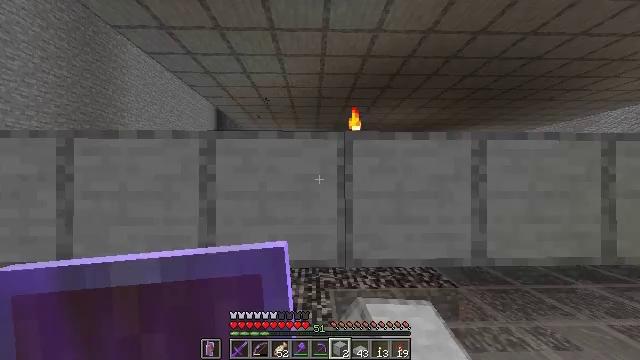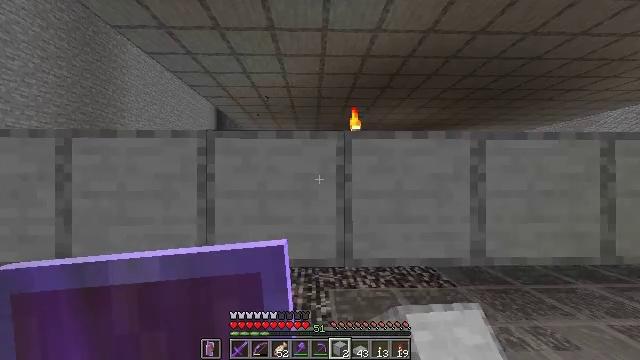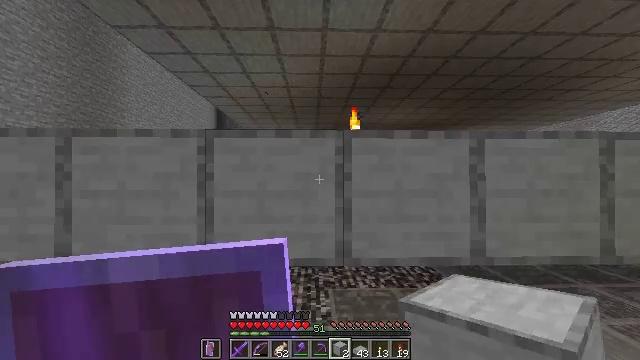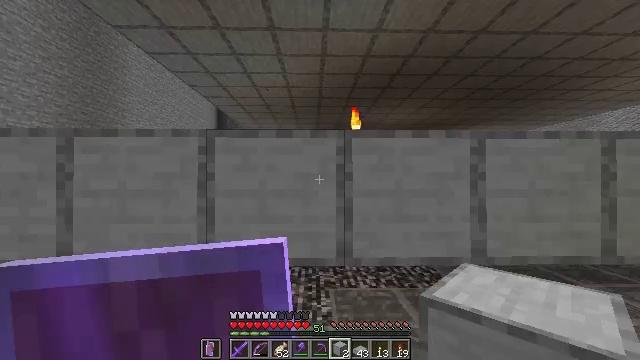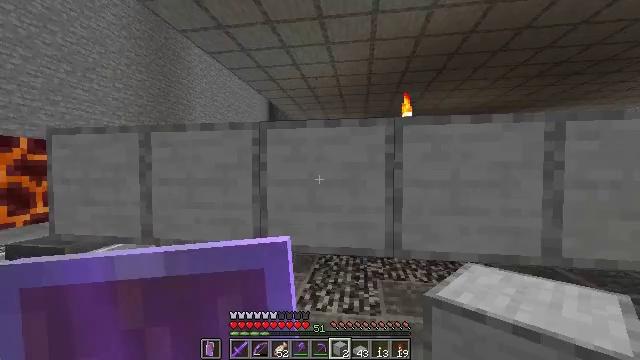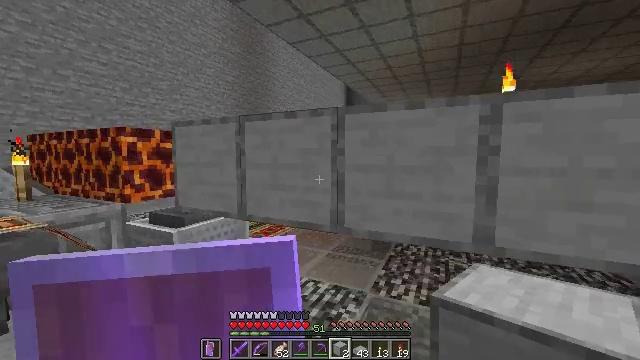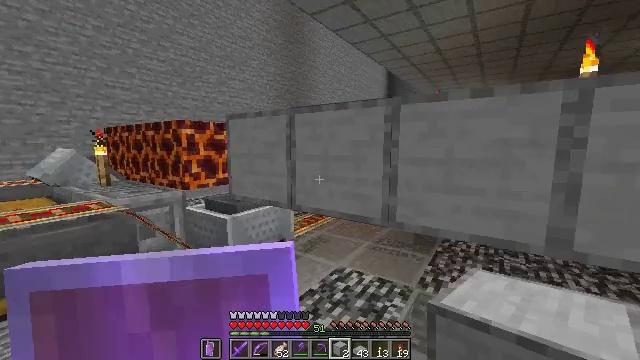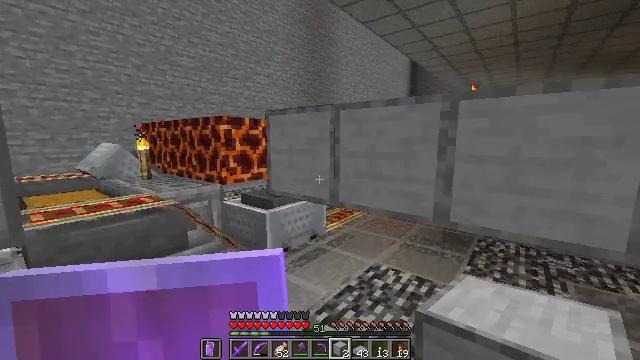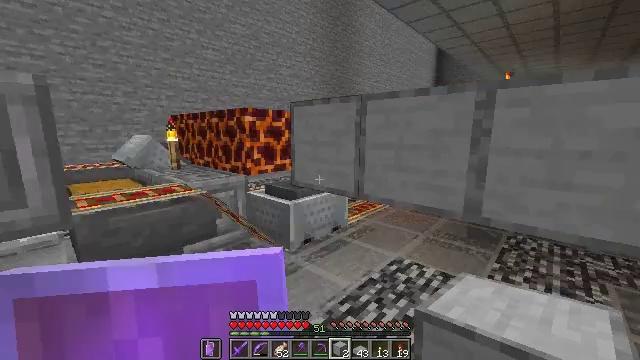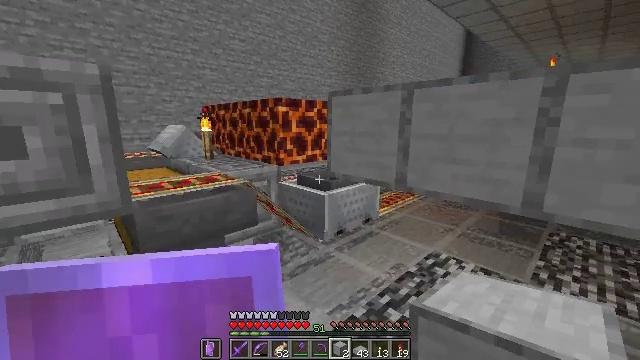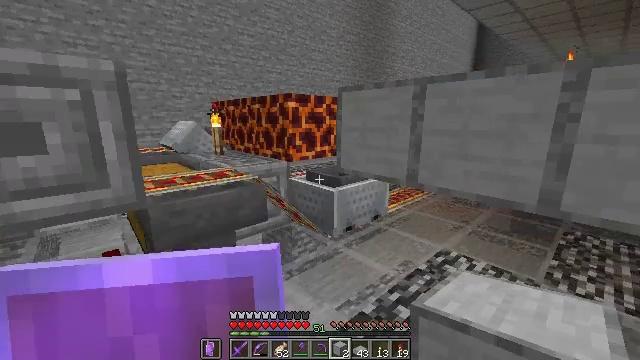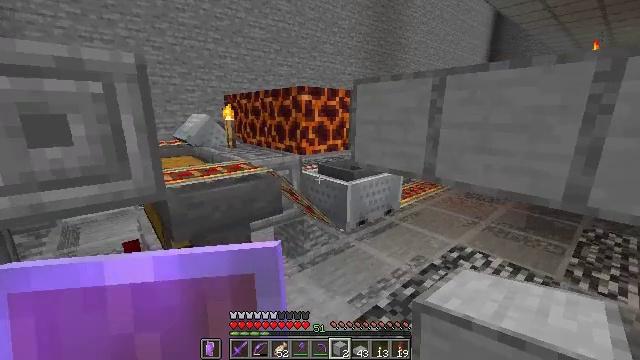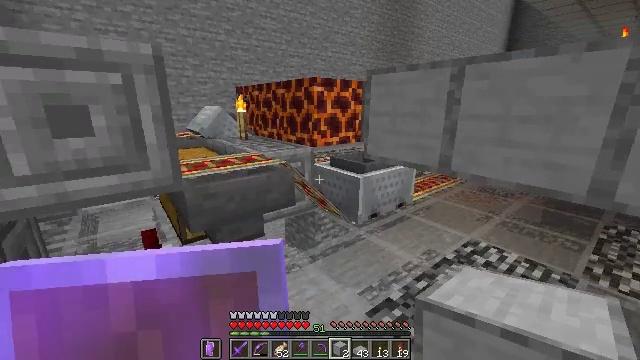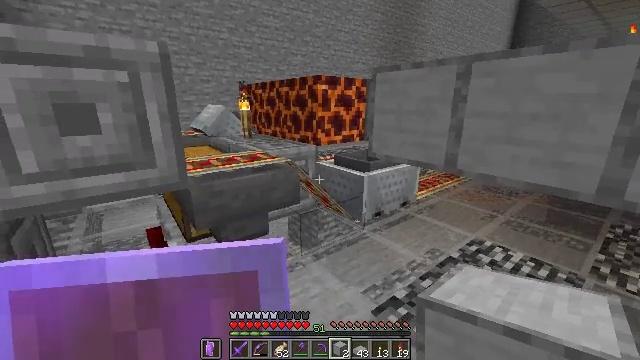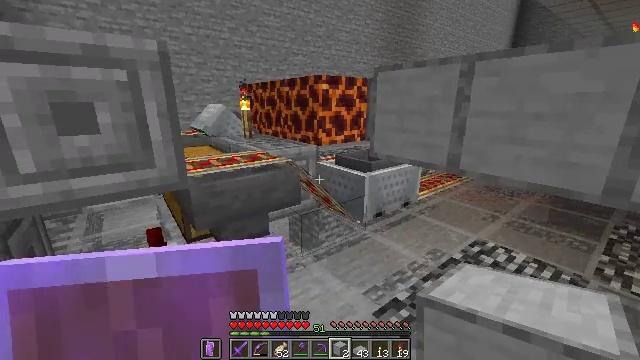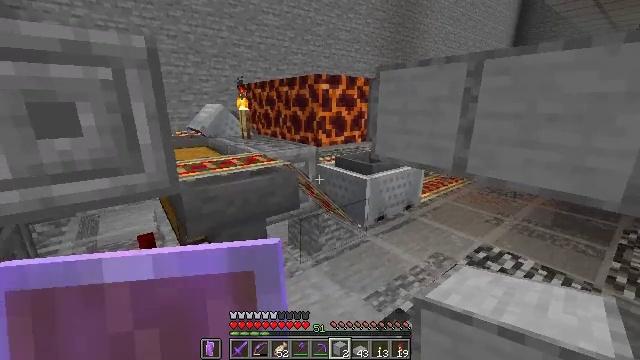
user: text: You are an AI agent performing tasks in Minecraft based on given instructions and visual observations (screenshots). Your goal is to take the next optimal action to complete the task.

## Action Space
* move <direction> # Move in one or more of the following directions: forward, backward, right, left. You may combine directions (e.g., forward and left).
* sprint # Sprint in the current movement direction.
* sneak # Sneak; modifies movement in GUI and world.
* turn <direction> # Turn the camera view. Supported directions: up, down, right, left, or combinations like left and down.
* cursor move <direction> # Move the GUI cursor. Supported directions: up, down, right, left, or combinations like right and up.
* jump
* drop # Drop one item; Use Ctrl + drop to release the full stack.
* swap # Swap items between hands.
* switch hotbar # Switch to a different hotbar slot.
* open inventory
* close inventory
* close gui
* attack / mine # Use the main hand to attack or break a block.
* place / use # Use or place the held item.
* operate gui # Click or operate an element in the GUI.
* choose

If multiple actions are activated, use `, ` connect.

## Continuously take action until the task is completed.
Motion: motion action
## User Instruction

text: Left click on the crafting table
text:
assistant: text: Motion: no_op
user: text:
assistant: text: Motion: no_op
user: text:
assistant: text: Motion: no_op
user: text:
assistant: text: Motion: turn left and down
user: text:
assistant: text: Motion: move left, turn left and down
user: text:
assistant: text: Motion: move left, turn left and down
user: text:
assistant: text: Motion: move left, turn left and down
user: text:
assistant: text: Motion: move left, turn left and down
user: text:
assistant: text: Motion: turn left and down
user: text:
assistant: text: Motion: turn left
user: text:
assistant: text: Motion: turn left and down
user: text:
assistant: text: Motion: turn left and down
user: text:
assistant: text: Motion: no_op
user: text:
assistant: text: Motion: move forward
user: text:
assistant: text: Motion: move forward
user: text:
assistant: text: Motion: move forward
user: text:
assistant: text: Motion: move forward
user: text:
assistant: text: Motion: move forward
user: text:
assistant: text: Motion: move forward
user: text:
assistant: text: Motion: move forward
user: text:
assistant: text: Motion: move forward
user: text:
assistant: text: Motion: move forward
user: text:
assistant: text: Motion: move forward
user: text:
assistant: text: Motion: move forward
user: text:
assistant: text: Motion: move forward
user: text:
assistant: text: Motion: move forward, turn right and down
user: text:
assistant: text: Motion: move forward, turn right and down
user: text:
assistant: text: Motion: move forward
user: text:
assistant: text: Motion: move forward
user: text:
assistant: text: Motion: move forward, turn down